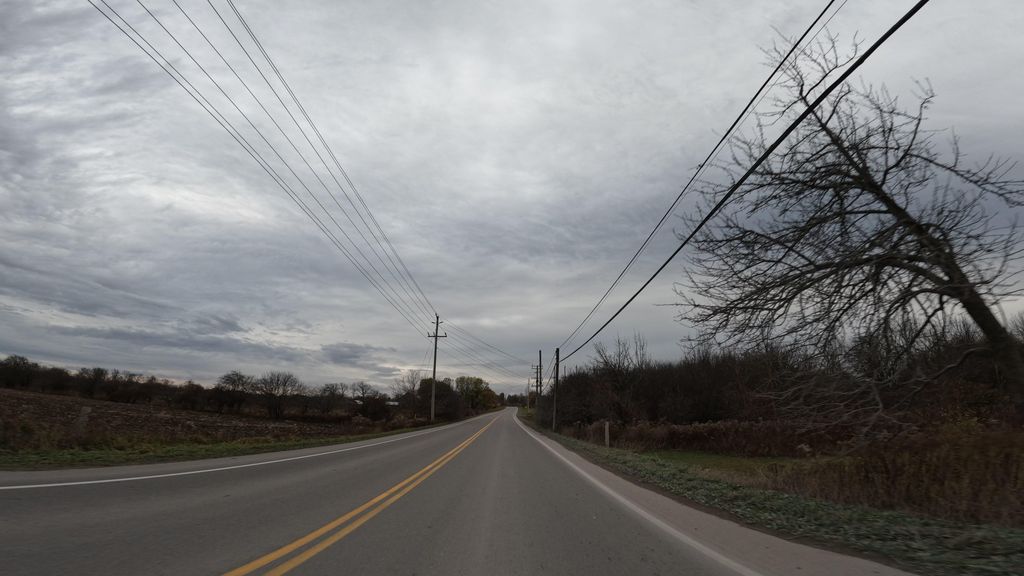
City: hamilton